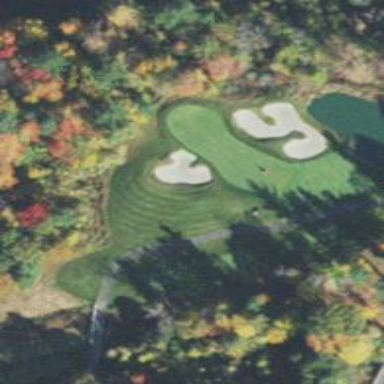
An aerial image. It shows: Golf hole.